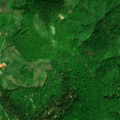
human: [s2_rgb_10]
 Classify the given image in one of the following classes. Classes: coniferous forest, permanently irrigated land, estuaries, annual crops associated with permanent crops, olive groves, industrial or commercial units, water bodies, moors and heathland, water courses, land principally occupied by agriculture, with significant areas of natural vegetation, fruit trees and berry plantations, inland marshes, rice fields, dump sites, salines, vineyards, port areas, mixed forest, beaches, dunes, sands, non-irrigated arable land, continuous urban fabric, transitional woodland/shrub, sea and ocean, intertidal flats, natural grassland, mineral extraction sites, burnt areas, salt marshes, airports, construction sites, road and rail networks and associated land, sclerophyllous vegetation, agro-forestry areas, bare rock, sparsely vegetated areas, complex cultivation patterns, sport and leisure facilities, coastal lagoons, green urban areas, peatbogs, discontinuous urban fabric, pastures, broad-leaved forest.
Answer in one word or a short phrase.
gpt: land principally occupied by agriculture, with significant areas of natural vegetation, broad-leaved forest